Interaction volume radius: 10 \u00c5
Interaction volume height: 25 \u00c5
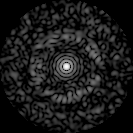
Disorder parameter: 0.8339